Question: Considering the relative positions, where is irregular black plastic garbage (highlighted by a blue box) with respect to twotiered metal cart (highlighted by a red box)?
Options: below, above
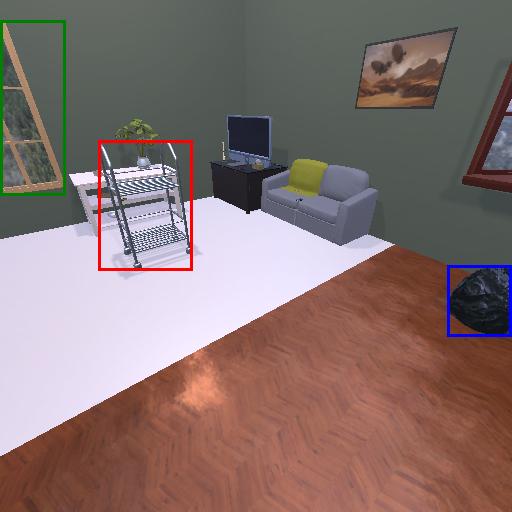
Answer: below